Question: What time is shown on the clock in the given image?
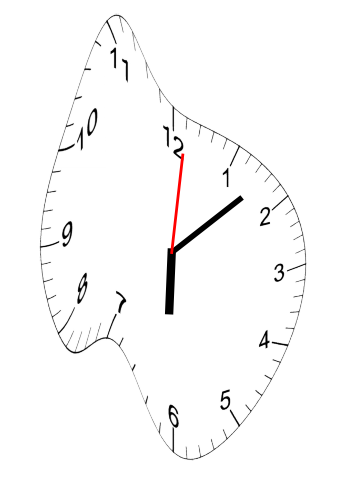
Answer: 06:08:01